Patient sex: F
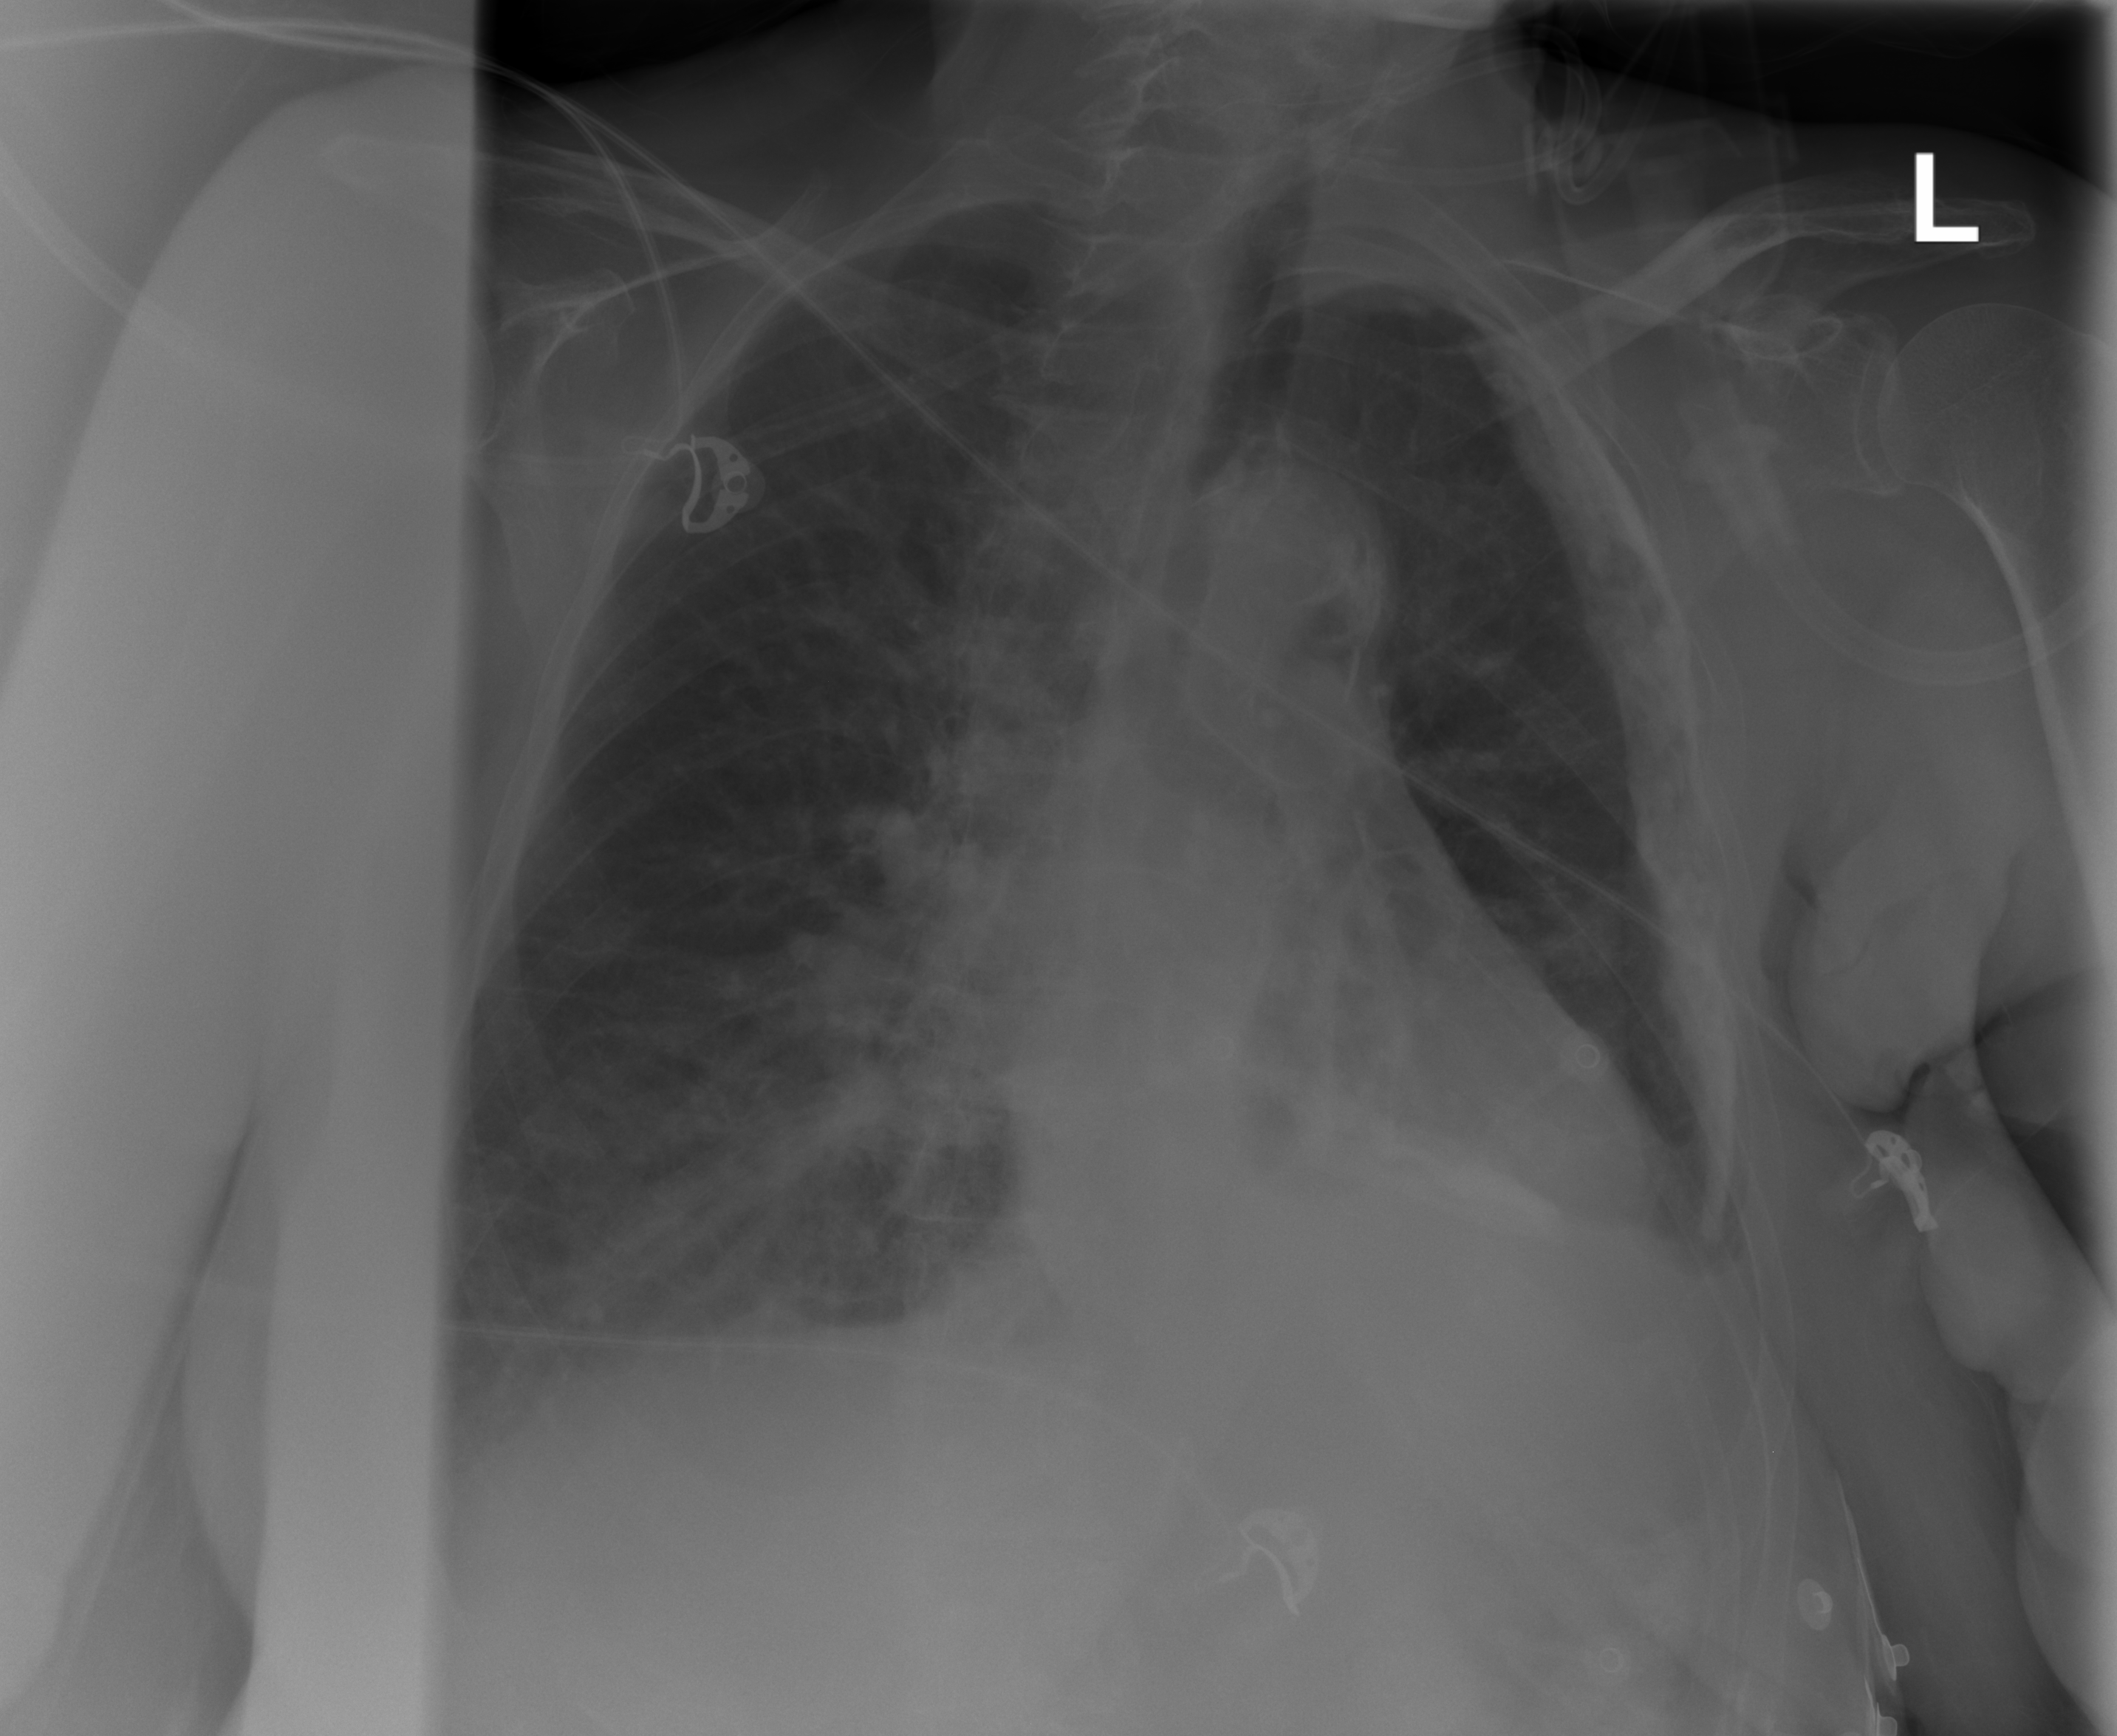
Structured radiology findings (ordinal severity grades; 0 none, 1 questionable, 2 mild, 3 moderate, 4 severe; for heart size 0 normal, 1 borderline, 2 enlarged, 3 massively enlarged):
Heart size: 1
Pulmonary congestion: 1
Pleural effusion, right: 1
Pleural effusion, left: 2
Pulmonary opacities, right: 2
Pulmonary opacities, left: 0
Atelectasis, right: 2
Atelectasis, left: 2